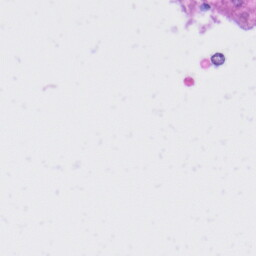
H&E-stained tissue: Liver